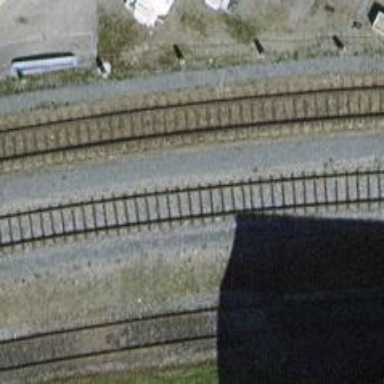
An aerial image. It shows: Single-track railway yard.